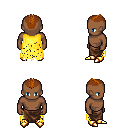
a pixel art fantasy rpg character, male body template, human, dark skin, yellow tattered cape, robe skirt, brunette short mohawk hairstyle, gold boots, four views (front, back, left, right), 2x2 character sprite sheet, small pixel art, hard edges, no anti-aliasing